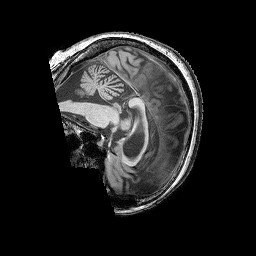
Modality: T1w
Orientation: sagittal
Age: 66
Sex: female
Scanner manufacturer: siemens
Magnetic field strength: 3 T
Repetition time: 2.25 s
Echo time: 0.00411 s